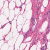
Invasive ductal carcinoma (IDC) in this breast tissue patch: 0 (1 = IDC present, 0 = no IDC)